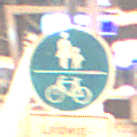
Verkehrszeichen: GemeinsamerGehUndRadweg
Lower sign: BesondereFahrzeugeUndTransportgueter6
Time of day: NotSpecified
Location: Indoor (Urban)
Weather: NotSpecified
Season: NotSpecified
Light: Artificial